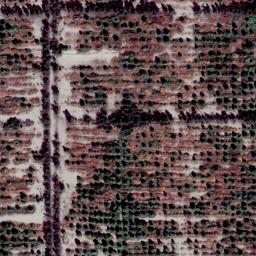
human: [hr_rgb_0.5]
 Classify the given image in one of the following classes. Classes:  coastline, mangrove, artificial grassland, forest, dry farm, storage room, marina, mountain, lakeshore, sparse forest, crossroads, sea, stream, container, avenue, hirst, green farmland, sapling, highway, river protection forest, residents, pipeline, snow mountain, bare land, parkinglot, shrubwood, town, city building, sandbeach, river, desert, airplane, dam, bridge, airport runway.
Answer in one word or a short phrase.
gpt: dry farm